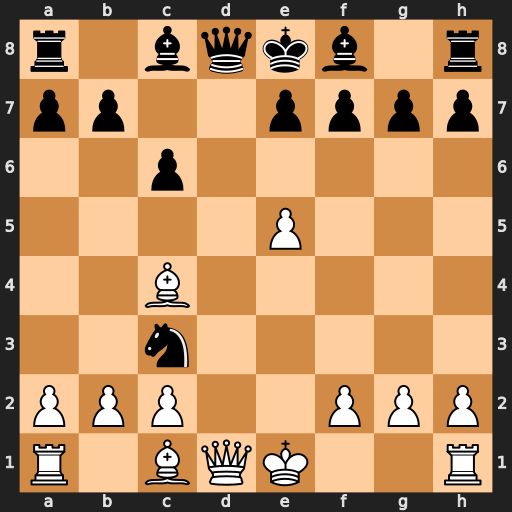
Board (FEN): r1bqkb1r/pp2pppp/2p5/4P3/2B5/2n5/PPP2PPP/R1BQK2R
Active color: w
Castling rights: KQkq
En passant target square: -
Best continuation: Bxf7+ Kxf7 Qxd8